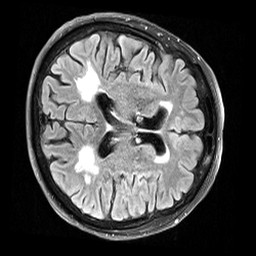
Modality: FLAIR
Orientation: axial
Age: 82
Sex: female
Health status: healthy
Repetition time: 12 s
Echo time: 0.095 s